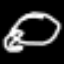
Label: frog